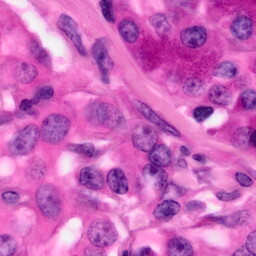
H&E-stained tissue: Pancreatic